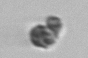
Label: detritus